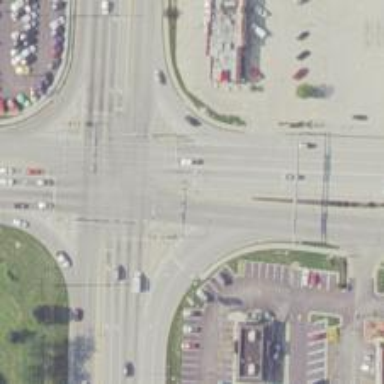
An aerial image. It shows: Crossing with marked lines on the road.